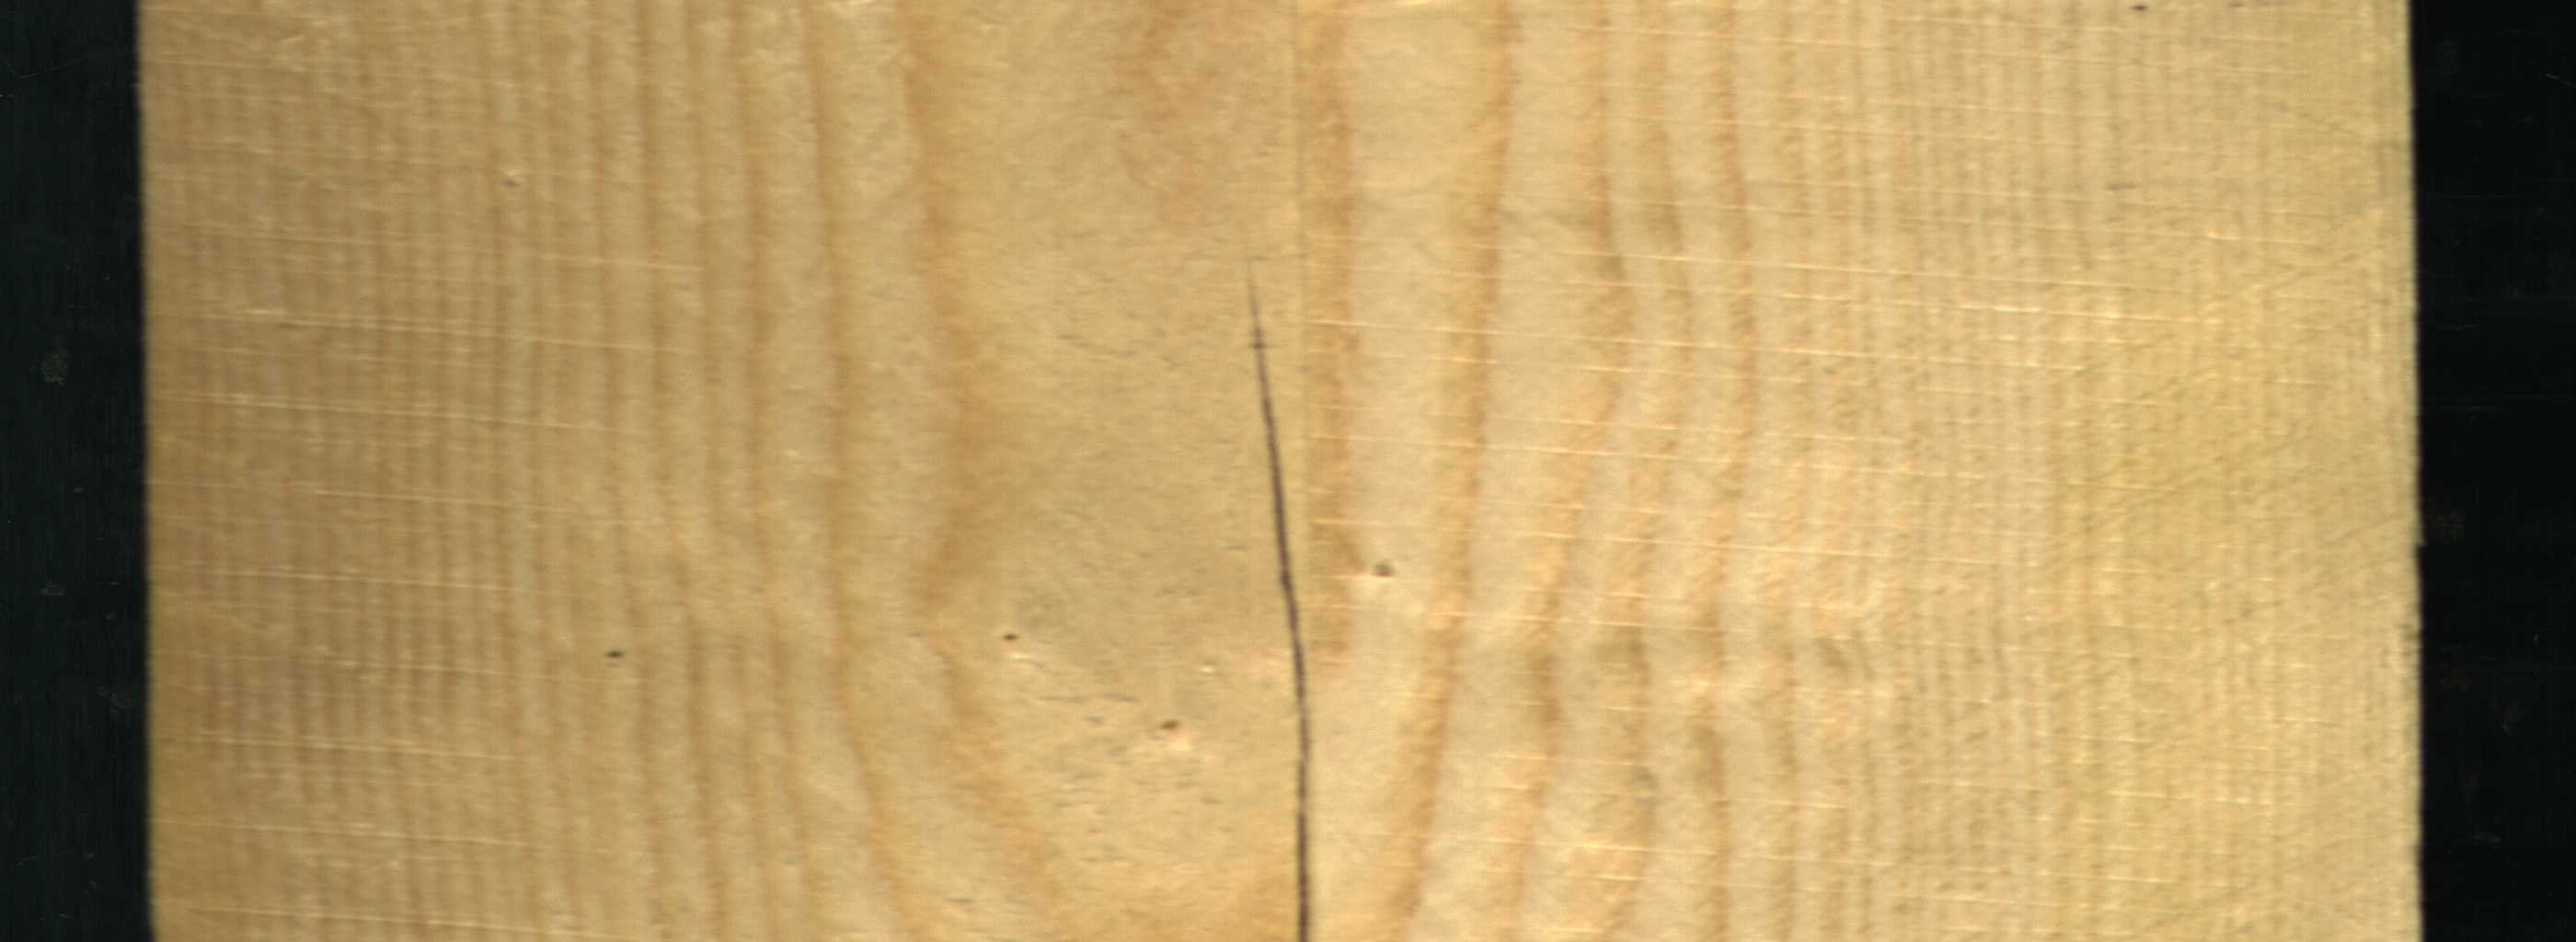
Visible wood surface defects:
Crack